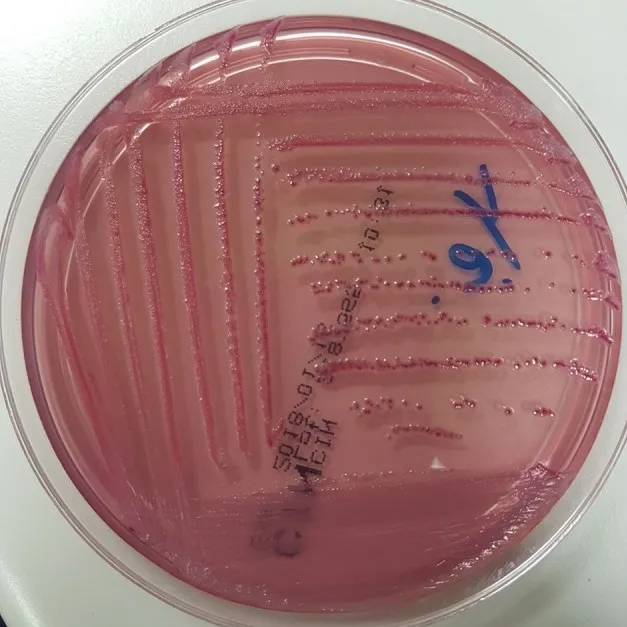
Y. enterocolitica on CIN agar: small colonies with the typical red bull's eye appearance, namely a red center with colorless translucent rim.
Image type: pathology (gram)